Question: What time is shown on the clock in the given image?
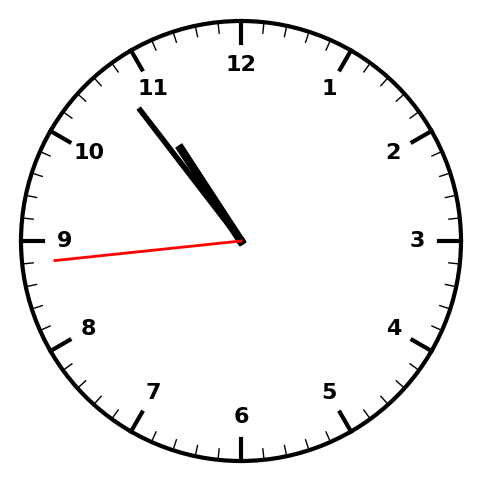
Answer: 10:53:44